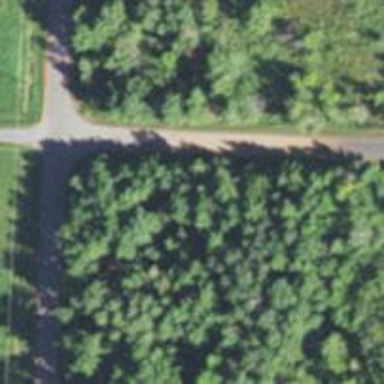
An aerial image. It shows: Unclassified road.